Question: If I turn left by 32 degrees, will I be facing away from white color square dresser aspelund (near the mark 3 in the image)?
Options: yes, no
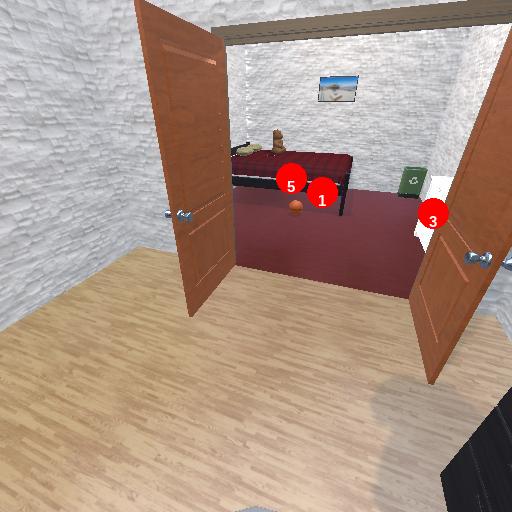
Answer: yes